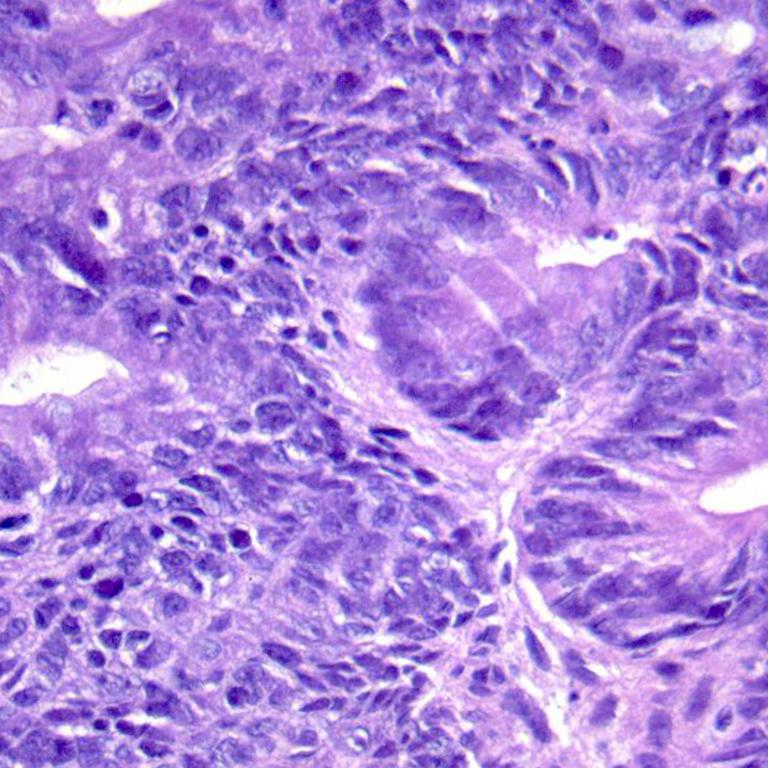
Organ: colon
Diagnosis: adenocarcinomas